Field crop: maize
Growth stage: 2
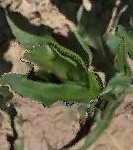
Species: maize